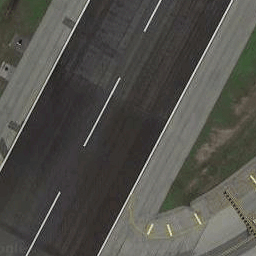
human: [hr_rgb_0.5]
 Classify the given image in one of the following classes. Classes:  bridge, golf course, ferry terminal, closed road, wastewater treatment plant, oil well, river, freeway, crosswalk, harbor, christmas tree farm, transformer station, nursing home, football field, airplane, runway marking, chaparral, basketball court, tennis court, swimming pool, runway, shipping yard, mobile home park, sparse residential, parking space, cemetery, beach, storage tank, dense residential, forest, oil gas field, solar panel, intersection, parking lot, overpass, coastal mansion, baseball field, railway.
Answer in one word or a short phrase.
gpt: runway